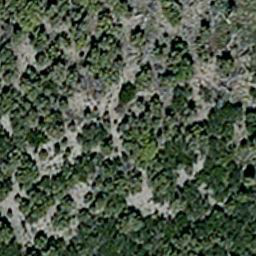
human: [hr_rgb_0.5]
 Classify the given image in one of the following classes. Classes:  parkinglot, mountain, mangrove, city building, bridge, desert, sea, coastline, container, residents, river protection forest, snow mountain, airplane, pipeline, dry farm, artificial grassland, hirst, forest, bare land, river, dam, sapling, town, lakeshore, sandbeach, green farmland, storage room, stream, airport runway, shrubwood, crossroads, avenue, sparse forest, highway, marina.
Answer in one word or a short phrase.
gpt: sparse forest